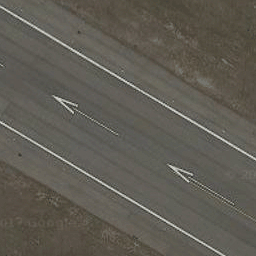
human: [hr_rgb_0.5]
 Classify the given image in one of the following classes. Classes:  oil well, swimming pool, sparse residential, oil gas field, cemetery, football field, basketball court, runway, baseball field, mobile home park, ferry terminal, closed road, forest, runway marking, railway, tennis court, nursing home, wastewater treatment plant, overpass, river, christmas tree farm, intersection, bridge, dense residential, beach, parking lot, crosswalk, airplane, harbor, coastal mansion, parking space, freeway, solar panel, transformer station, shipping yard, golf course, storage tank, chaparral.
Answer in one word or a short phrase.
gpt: runway